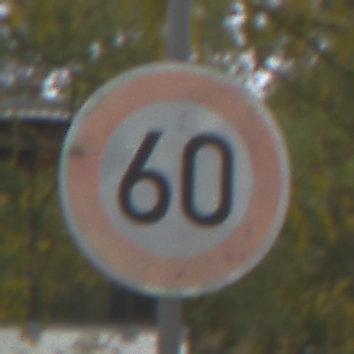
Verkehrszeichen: Geschwindigkeit60
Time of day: Midday
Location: Outdoor (Nature)
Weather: Overcast
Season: Autumn
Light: Natural